Question: I have a problem with the kartik datetime picker.
The value that has to be entered gets scrambled in the input, following screenshot probably tells it all:

I simply followed the demo code:
'''
<?php
use kartik\datetime\DateTimePicker;
echo '<label>Start Date/Time</label>';
echo DateTimePicker::widget([
'name' => 'startdatetime',
'options' => ['placeholder' => 'Select operating time ...'],
'convertFormat' => true,
'pluginOptions' => [
'format' => 'd-M-Y g:i A',
'startDate' => '01-Mar-2014 12:00 AM',
'todayHighlight' => true
]
]);
?>
'''
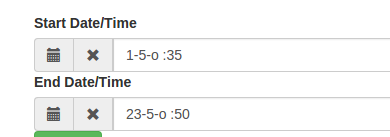
Answer: You are using php's data formatting characters. See <URL> about correct date formatting. In your case instead of it should be